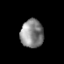
Tissue: prostate
Cell type: T cells
Senescence score: 0.3272
Nuclear area (px): 640
Mean DAPI intensity: 134.6875